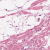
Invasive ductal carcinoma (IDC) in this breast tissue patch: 0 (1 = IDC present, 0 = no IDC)